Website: lowes
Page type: billing-address
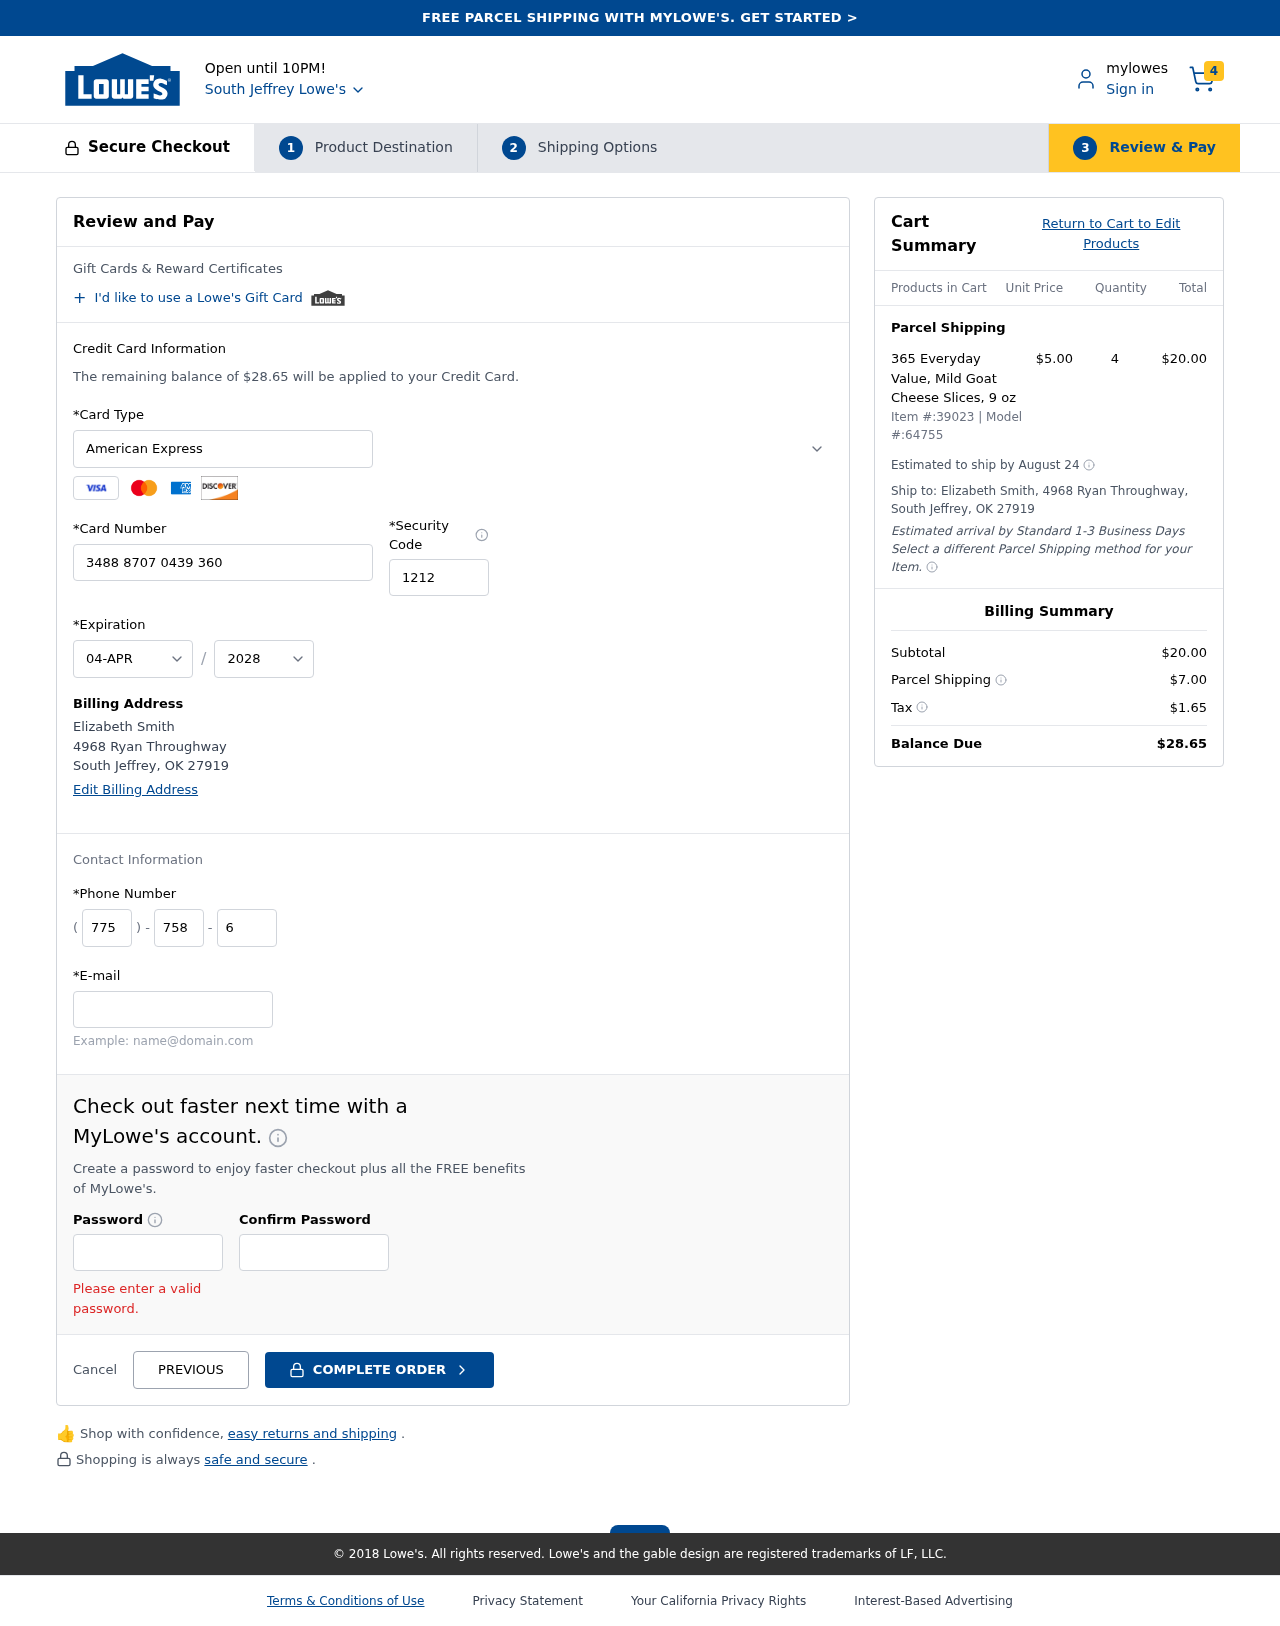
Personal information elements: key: PII_CARD_CVV
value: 1212
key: PII_CARD_EXPIRY_MONTH
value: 04
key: PII_CARD_EXPIRY_YEAR
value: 28
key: PII_CARD_NUMBER
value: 3488 8707 0439 360
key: PII_CARD_TYPE
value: American Express
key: PII_CITY
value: South Jeffrey
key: PII_CITY_STATE_ZIP
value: South Jeffrey, OK 27919
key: PII_EMAIL
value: esmith@yahoo.com
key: PII_FULLNAME
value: Elizabeth Smith
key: PII_PHONE_AREA
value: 775
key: PII_PHONE_PREFIX
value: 758
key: PII_PHONE_SUFFIX
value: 6650
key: PII_STREET
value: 4968 Ryan Throughway
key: PII_FULLNAME2
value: Elizabeth Smith
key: PII_STREET2
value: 4968 Ryan Throughway
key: PII_CITY_STATE_ZIP2
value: South Jeffrey, OK 27919
Product elements: key: PRODUCT1_NAME
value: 365 Everyday Value, Mild Goat Cheese Slices, 9 oz
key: PRODUCT1_PRICE
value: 5
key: PRODUCT1_QUANTITY
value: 4
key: PRODUCT_ITEM_NUMBER
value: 39023
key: PRODUCT_MODEL_NUMBER
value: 64755
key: PRODUCT1_LINE_TOTAL
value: $20.00
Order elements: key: ORDER_NUM_ITEMS
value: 4
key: ORDER_TOTAL
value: $28.65
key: ORDER_SHIPPING_DATE
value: August 24
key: ORDER_SUBTOTAL
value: $20.00
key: ORDER_SHIPPING_COST
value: $7.00
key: ORDER_TAX
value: $1.65